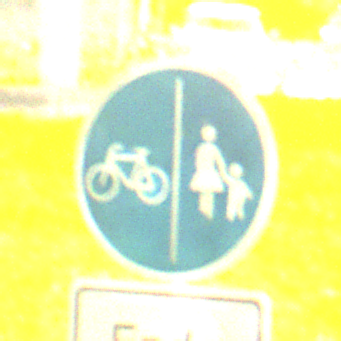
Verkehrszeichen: GetrennterRadUndGehwegRadwegLinks
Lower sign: HinweisDurchVerbaleAngabe2
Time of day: Night
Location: Outdoor (Urban)
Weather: PartlyCloudy
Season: NotSpecified
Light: Artificial